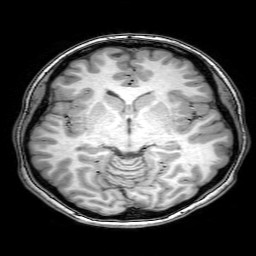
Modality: T1w
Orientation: coronal